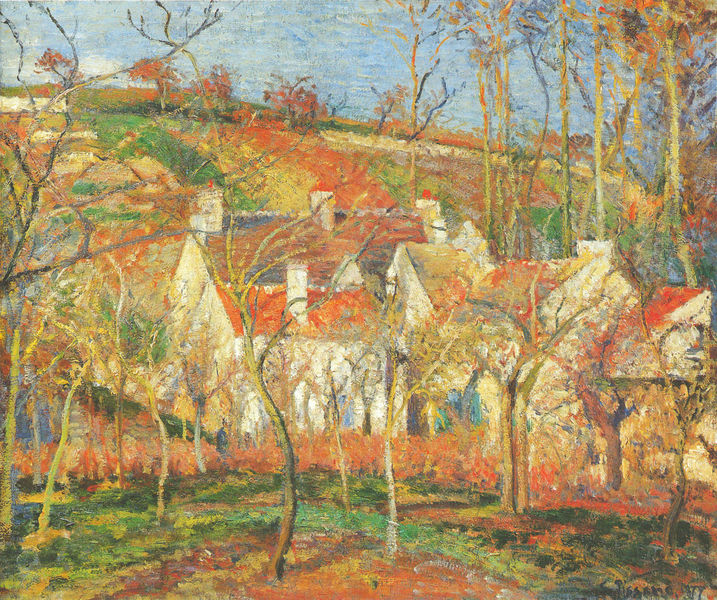
Titel: Côte Saint-Denis à Pontoise
Künstler: Camille Pissarro
Standort: Paris
Institution: Musée d'Orsay
Schlagwörter: baum, berg, blau, blätter, felsen, gemälde, himmel, laub, mann, schatten, wasser, weiß, wolken, baumstämme, bäume, cezanne, gelb, grün, impressionismus, landschaft, ocker, stadt, äste, braun, bunt, frankreich, grau, hell, hintergrund, licht, orange, pastell, schwarz, tür, türkis, blick, dach, gebäude, gras, haus, obst, park, rasen, rot, weg, wiese, wolke, rembrandt, signatur, öl, ast, baumstamm, birke, birken, erde, feld, felder, gräser, häuser, hügel, morgen, natur, stamm, wind, zweige, busch, büsche, sonne, boden, land, gold, blatt, england, schön, tal, wald, dachziegel, kamin, kamine, schornstein, garten, farbig, klar, orang, ruhig, ansicht, türen, acker, berge, farben, gebirge, hang, dorf, dächer, giebel, schornsteine, ziegel, farbe, hellgrün, violett, kahl, vegetation, herbst, hof, wolkenlos, idylle, van gogh, ölgemälde, luft, stämme, wild, essen, frühling, menschenleer, tor, eindruck, impression, äcker, eingang, fensterladen, dürr, durchblick, münchen, zweig, draußen, sumpf, verschwommen, geäst, rinde, rötlich, obstbäume, siedlung, plantage, frühjahr, leuchtend, esse, stäucher, wien, hänge, golden, gewebe, jahreszeit, schindeln, obstgarten, weinberg, gars, verwildert, statd, blaum, rostfarben, rote dächer, ö